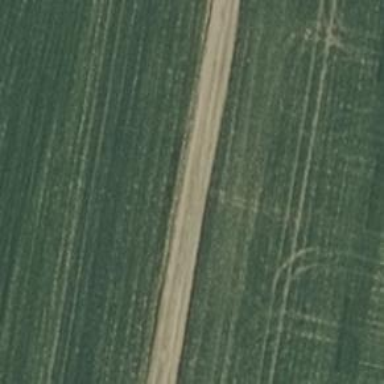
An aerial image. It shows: Track with grade 4 tracktype.